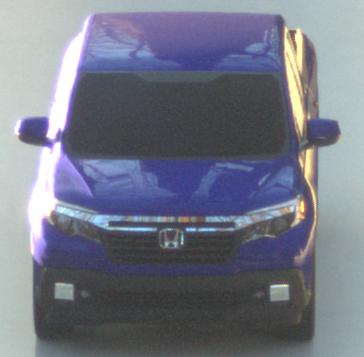
Make: Honda
Model: Ridgeline
Detailed model: Gen. 2
Model produced from: 2016
Model produced until: 2020
Doors: 4
Color: blue
Road condition: wet road
Daytime: sunrise or sunset
Contrast: high contrast